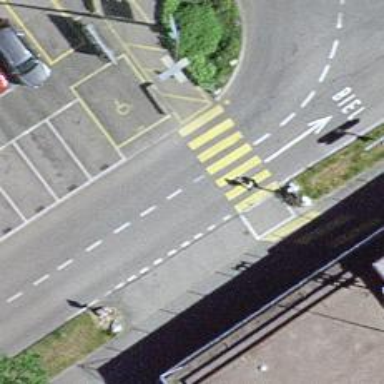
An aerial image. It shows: Uncontrolled road crossing.